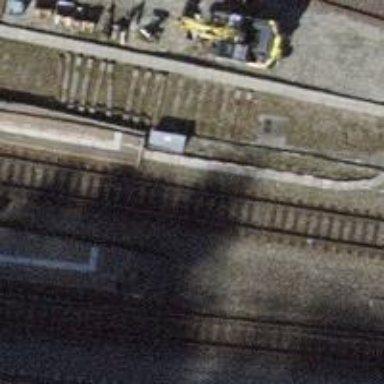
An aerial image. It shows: Single railway track with electrification through contact line.